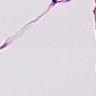
Metastatic tissue present: no